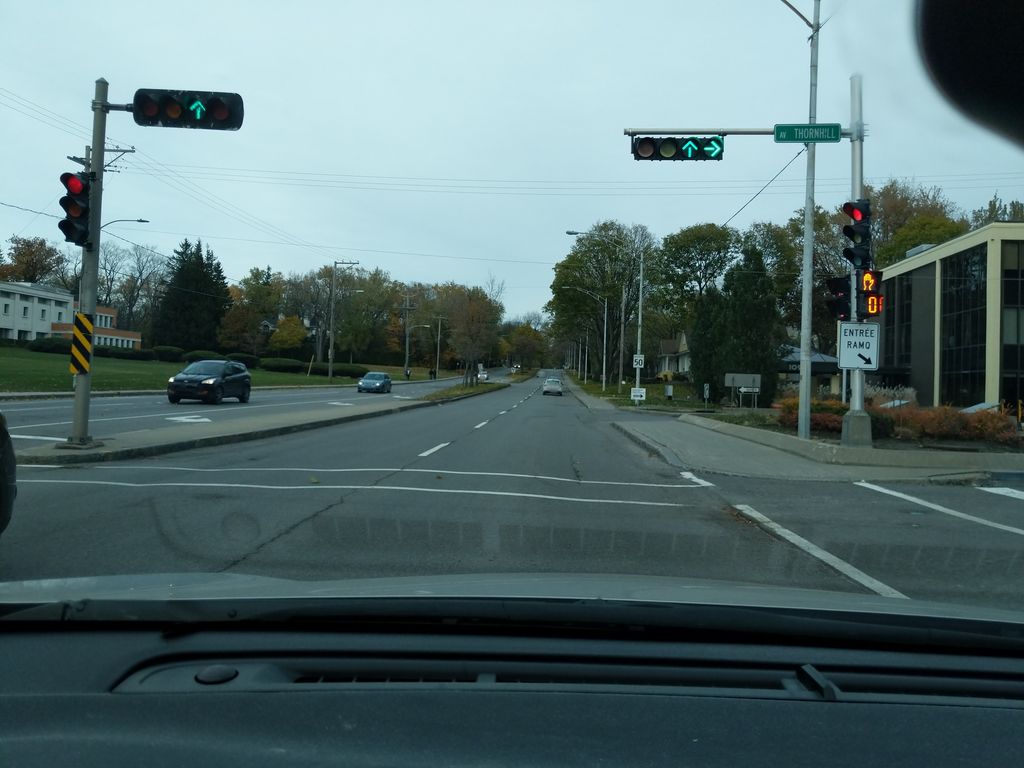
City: quebec_city